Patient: sex F, age 71
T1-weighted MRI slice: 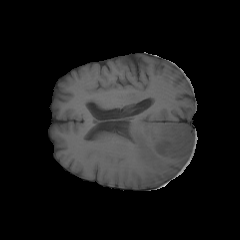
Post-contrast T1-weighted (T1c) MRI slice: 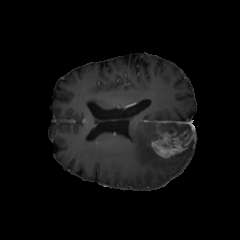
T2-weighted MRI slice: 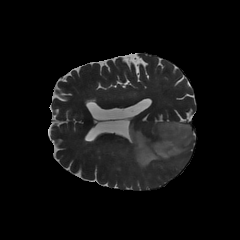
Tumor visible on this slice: yes
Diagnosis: Glioblastoma, IDH-wildtype
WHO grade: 4